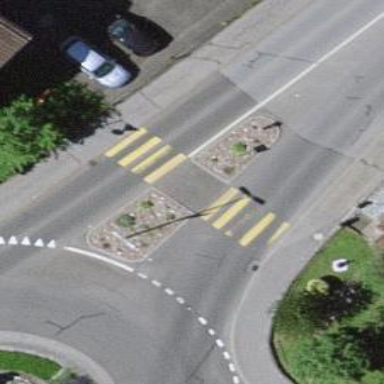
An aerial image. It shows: Uncontrolled zebra crossing on the road.